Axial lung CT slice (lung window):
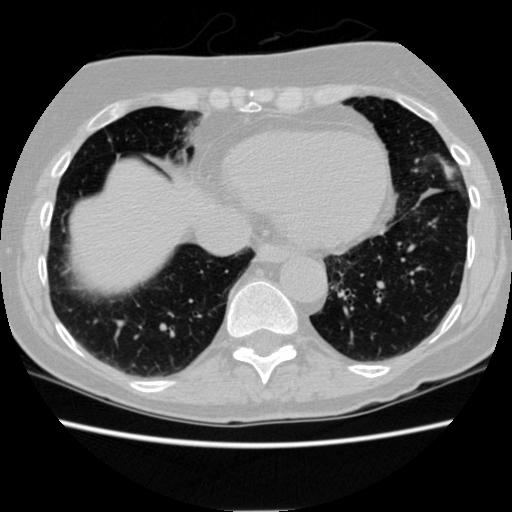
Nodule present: no